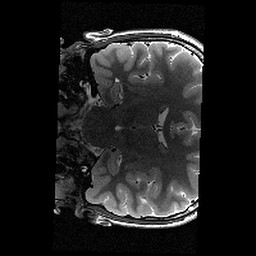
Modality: T2w
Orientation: coronal
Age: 12
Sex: female
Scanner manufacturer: siemens
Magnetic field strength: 3 T
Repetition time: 9.23 s
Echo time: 0.067 s